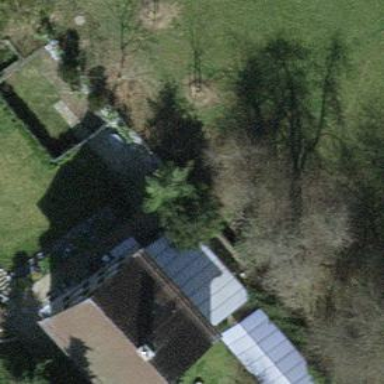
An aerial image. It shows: Detached building with tile roof.